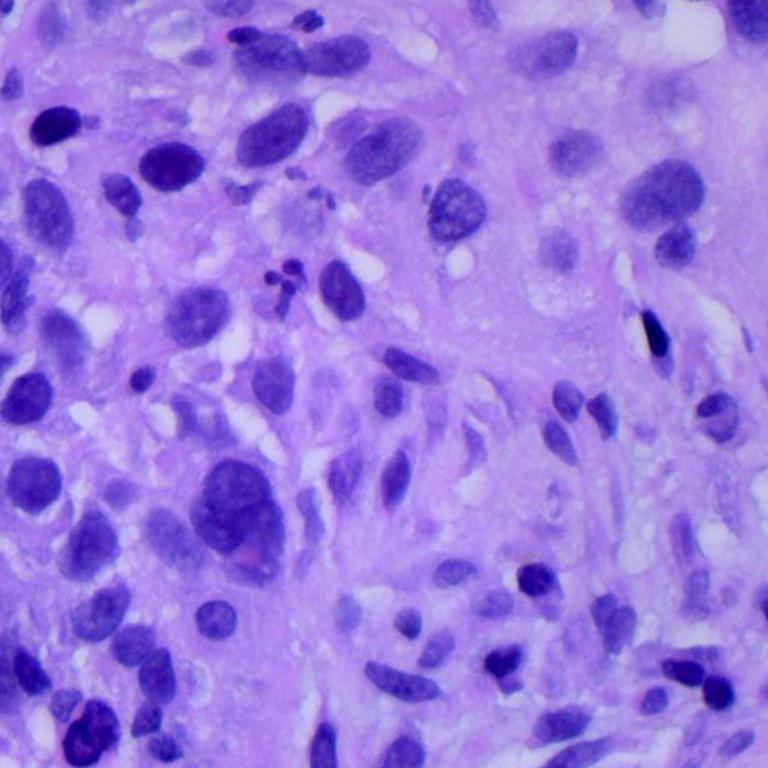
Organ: lung
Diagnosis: squamous carcinomas